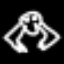
Label: frog